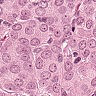
Metastatic tissue present: yes